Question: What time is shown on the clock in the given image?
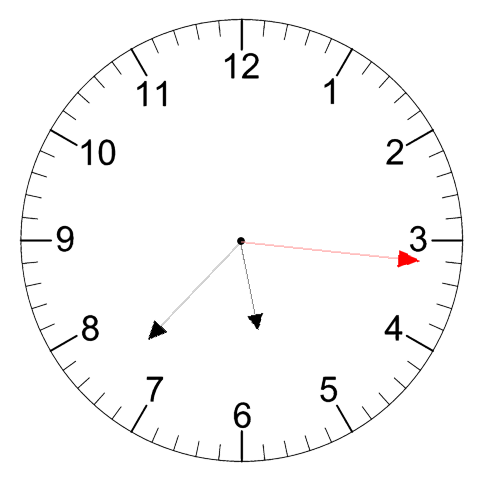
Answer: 05:37:16